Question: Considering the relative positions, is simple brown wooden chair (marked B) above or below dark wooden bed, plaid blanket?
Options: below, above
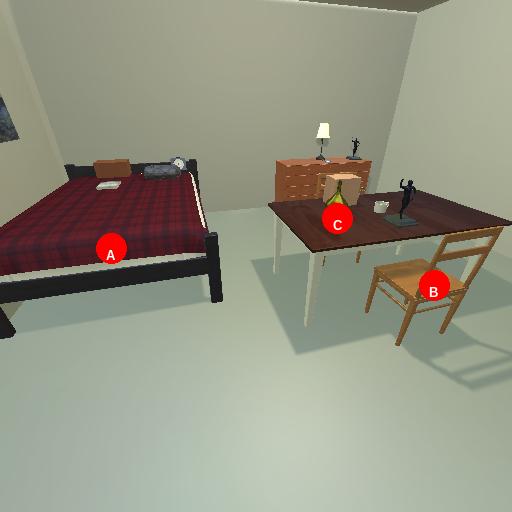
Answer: below